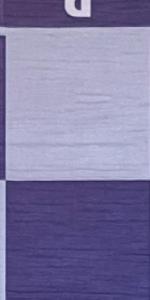
Label: Empty